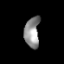
Tissue: lung
Cell type: Epithelial cells
Senescence score: 0.1936
Nuclear area (px): 447
Mean DAPI intensity: 145.964